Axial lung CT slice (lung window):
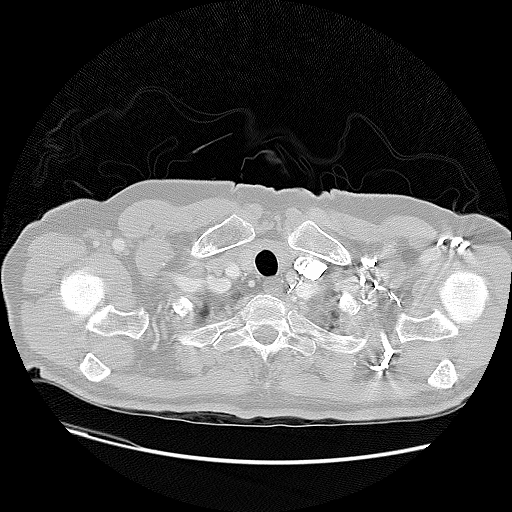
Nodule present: no